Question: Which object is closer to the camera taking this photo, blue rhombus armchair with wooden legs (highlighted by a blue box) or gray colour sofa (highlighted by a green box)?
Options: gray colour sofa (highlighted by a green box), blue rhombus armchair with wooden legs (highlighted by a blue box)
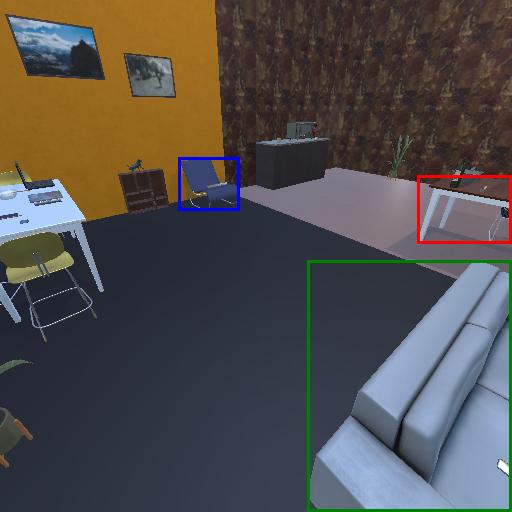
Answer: gray colour sofa (highlighted by a green box)